Interaction volume radius: 5 \u00c5
Interaction volume height: 15 \u00c5
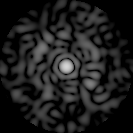
Disorder parameter: 0.7889